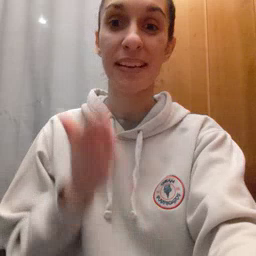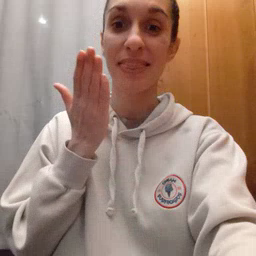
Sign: there